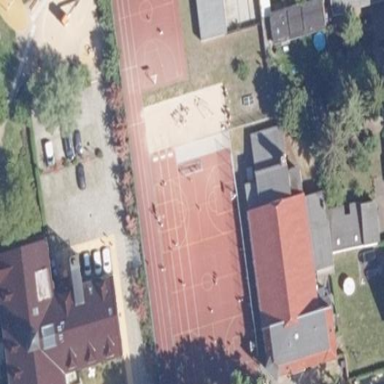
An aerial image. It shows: School.